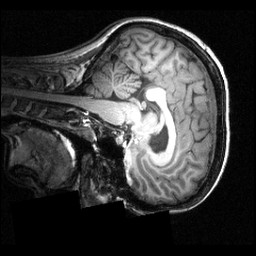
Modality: T1w
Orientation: sagittal
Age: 24
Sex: female
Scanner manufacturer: siemens
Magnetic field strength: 3.951 T
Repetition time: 1.5 s
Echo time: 0.00335 s